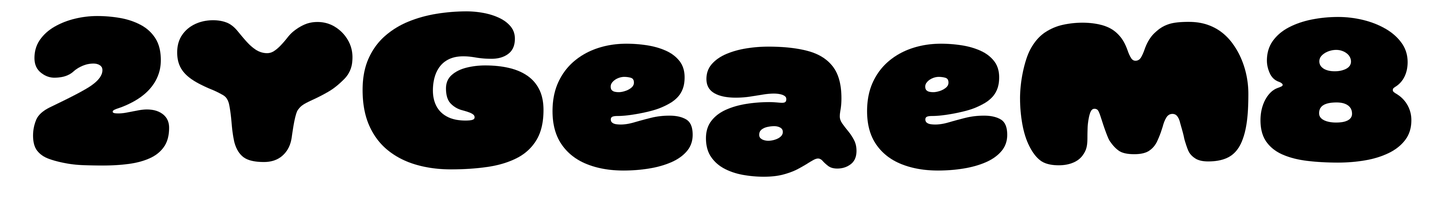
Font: Gluten_Black